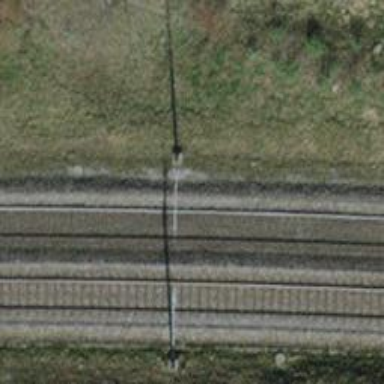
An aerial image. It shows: Railway milestone.